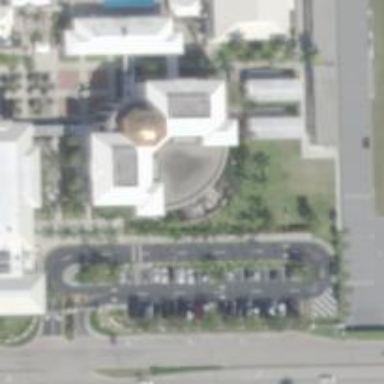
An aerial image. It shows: Building that serves as library.